Aerial crown-view tile of a tropical tree (Barro Colorado Island, Panama), acquired 20250715:
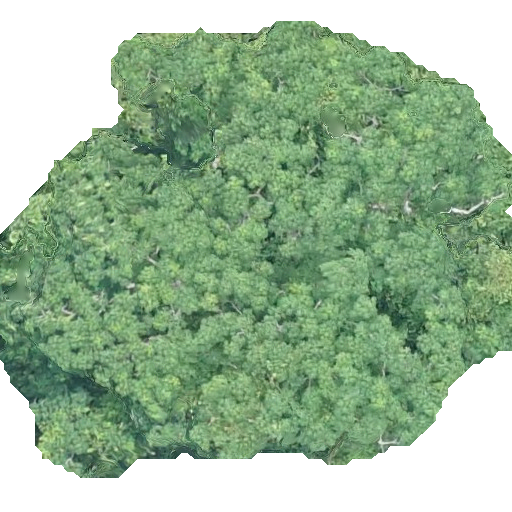
Species: Pseudobombax septenatum
GBIF accepted scientific name: Pseudobombax septenatum
Crown area: 279.687 m²